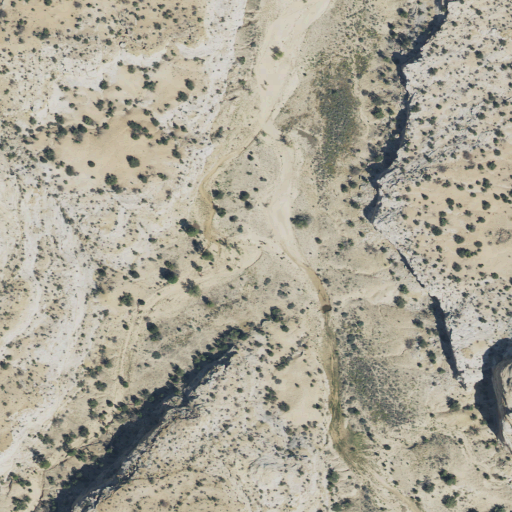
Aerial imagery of valley in Utah named Cow Canyon containing shrub and barren land